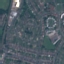
Land use / land cover: Residential